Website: bh-photo
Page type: customer-info-address
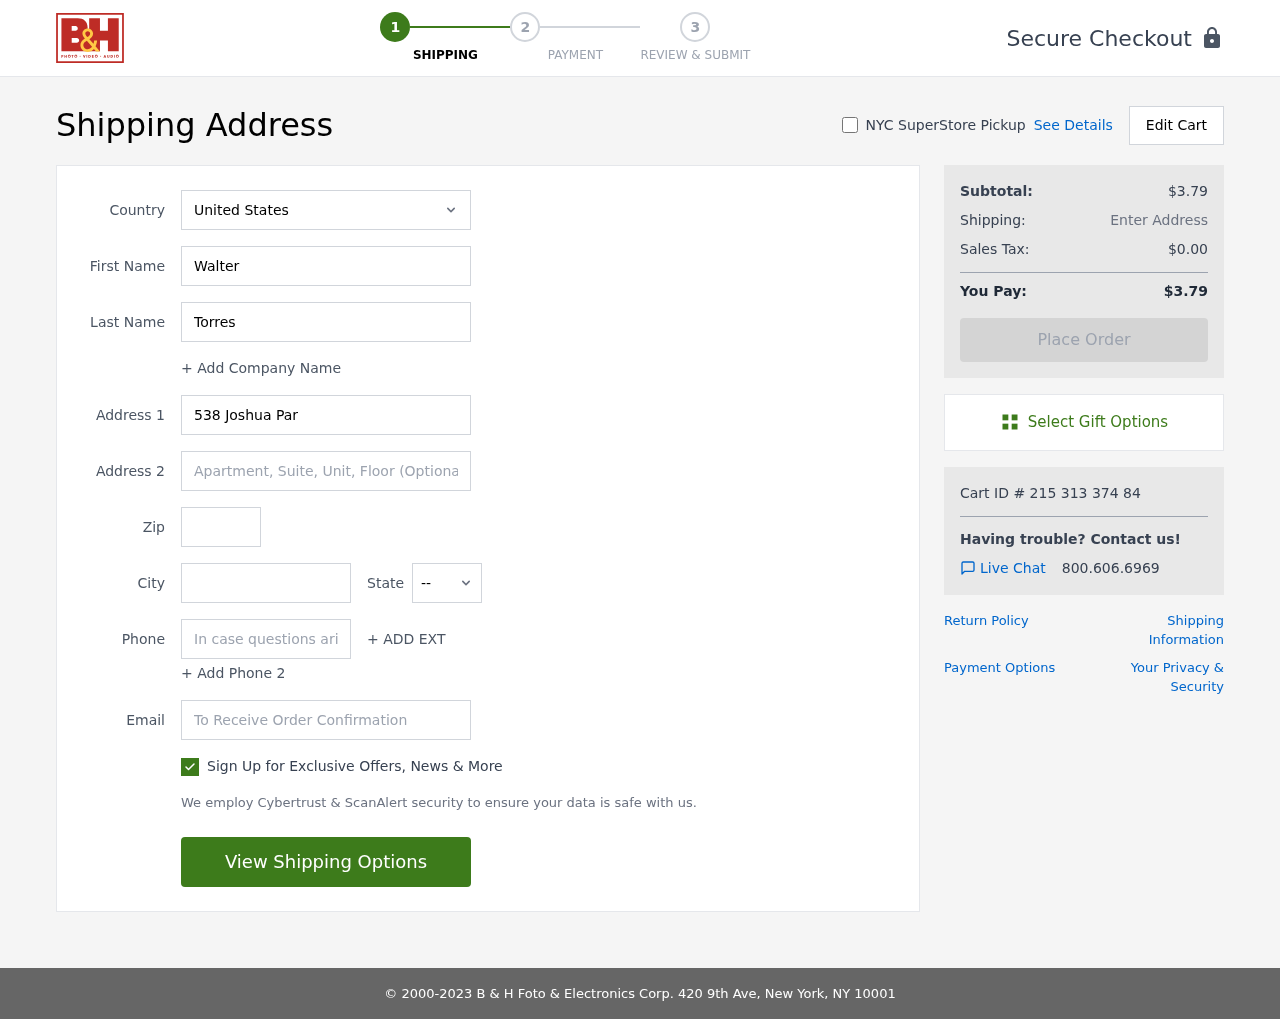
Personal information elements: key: PII_CITY
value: East Susanmouth
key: PII_COUNTRY
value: United States
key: PII_EMAIL
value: walter_torres@yahoo.com
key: PII_FIRSTNAME
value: Walter
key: PII_LASTNAME
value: Torres
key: PII_PHONE
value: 3789719740
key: PII_POSTCODE
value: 35188
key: PII_STATE_ABBR
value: PA
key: PII_STREET
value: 538 Joshua Parkways
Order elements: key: ORDER_SUBTOTAL
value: $3.79
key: ORDER_TAX
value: $0.00
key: ORDER_TOTAL
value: $3.79
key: ORDER_ID
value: Cart ID # 215 313 374 84